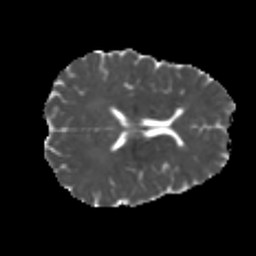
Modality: MD
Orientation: axial
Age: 24
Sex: male
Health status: healthy
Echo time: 0.074 s